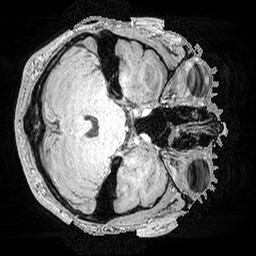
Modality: MP2RAGE
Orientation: axial
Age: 20
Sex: male
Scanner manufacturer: siemens
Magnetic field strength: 3 T
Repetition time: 5 s
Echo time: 0.00298 s